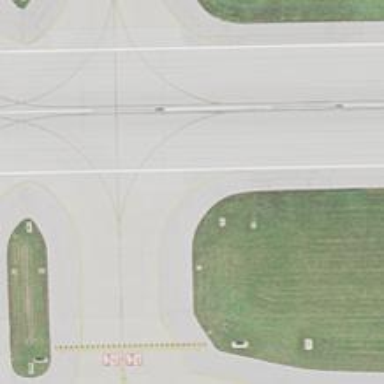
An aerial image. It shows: View of taxiway at the airport.